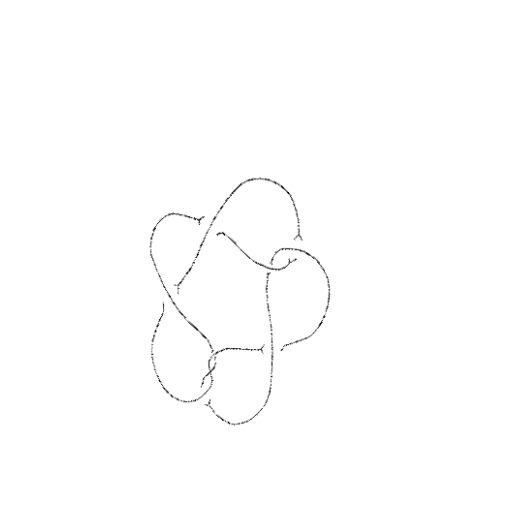
Crossing number: 8